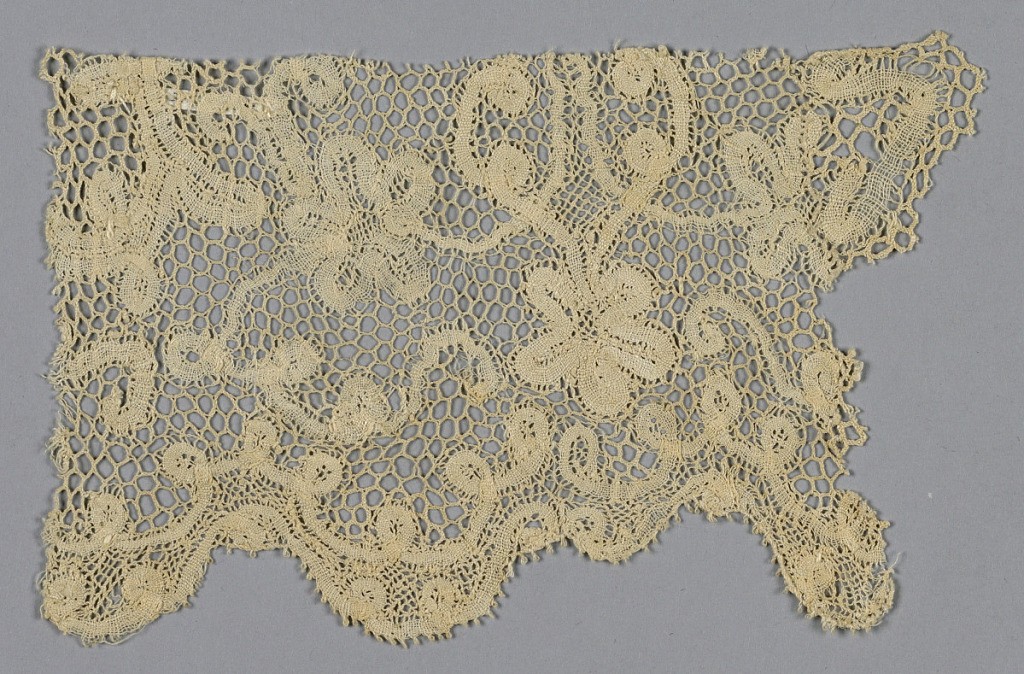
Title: Fragment
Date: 18th century
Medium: linen Technique: bobbin lace (pre-made continuous tape with Valenciennes round mesh)
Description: Fragment made of continuous pre-made tape  with ribbon like design and scalloped border.